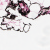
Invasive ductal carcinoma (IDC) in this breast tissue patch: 0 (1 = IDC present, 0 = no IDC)